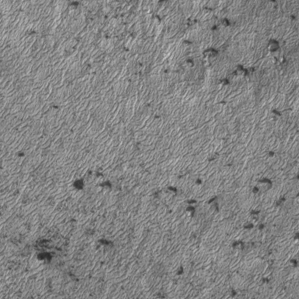
Label: frost